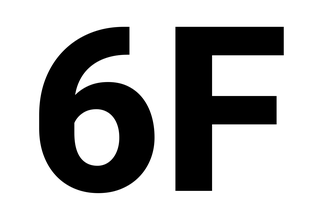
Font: Roboto_ExtraBold